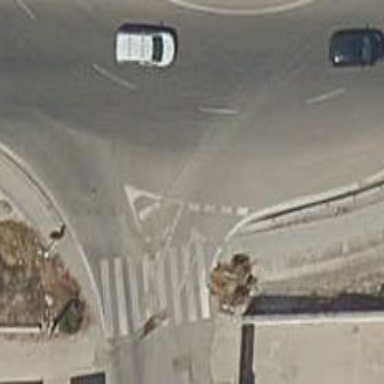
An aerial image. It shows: Roundabout at primary highway.